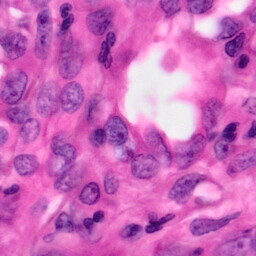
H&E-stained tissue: Pancreatic